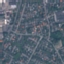
Label: Residential